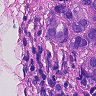
Metastatic tissue present: yes